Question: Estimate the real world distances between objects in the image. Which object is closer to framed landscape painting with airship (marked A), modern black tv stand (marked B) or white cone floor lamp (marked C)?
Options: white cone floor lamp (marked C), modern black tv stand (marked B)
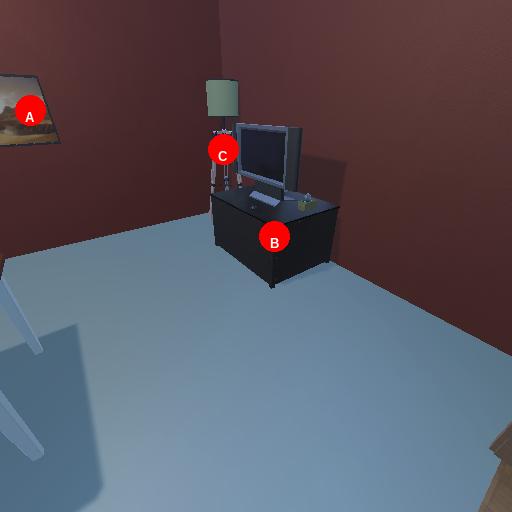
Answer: white cone floor lamp (marked C)